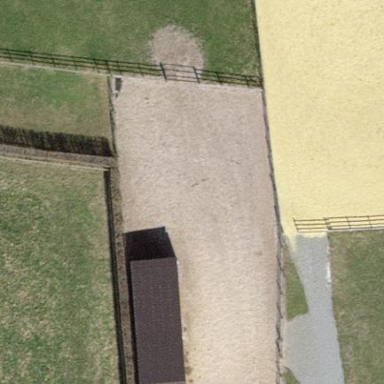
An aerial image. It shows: Equestrian pitch with sand surface for leisure land activities.